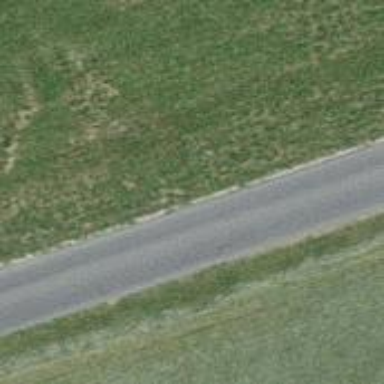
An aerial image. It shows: Unclassified road with asphalt surface.